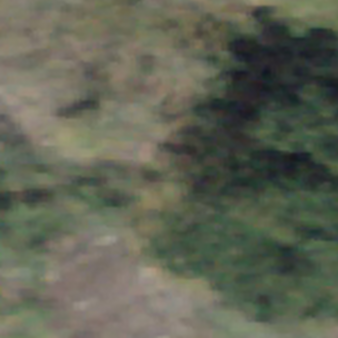
Label: other